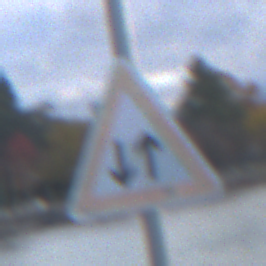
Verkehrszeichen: Gegenverkehr
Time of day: SunriseSunset
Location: Outdoor (Suburban)
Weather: PartlyCloudy
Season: NotSpecified
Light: Natural